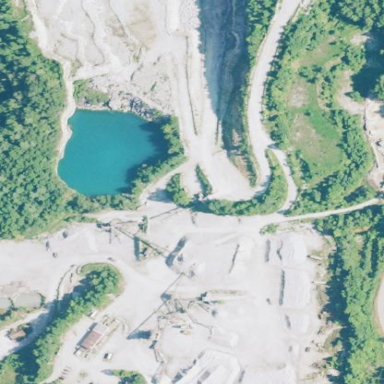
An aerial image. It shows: Quarry area marked as 'Mines Quarries And Gravel Pits'.